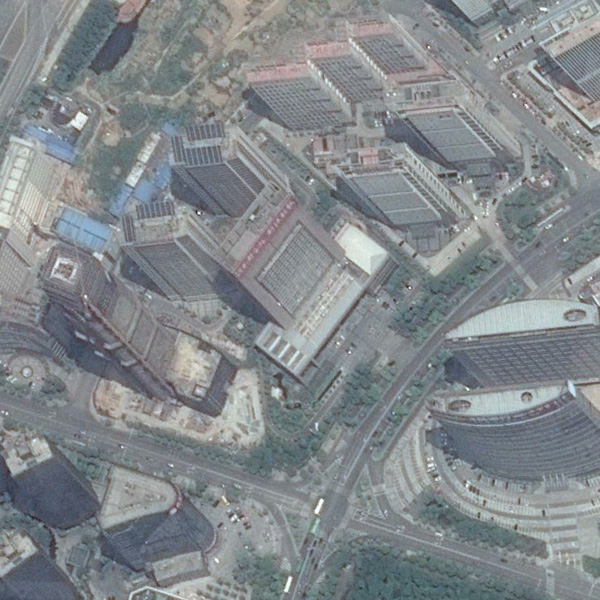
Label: Commercial